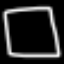
Label: square